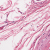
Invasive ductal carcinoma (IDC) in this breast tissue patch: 0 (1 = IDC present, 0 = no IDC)